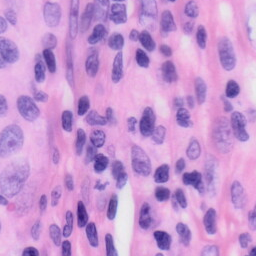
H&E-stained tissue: Skin